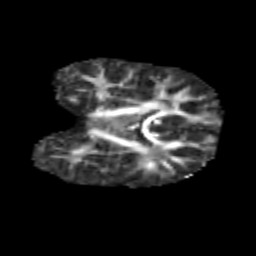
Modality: FA
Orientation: coronal
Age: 6
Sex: male
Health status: healthy